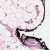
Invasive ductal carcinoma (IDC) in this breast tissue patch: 0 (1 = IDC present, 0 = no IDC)